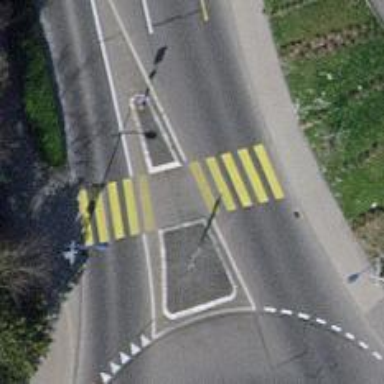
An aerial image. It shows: Marked crossing on the road with clear markings.